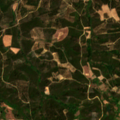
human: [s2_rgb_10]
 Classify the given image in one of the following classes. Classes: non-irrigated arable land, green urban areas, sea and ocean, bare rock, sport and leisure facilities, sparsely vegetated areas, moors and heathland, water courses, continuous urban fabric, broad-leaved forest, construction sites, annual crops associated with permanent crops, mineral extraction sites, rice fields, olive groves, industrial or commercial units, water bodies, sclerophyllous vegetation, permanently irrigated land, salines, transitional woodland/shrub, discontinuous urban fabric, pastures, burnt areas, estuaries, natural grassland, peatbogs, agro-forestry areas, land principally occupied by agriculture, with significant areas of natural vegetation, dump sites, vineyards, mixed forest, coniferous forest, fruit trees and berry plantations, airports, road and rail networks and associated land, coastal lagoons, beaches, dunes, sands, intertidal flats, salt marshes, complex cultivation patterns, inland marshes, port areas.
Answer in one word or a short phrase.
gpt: land principally occupied by agriculture, with significant areas of natural vegetation, moors and heathland, transitional woodland/shrub